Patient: sex M, age 79
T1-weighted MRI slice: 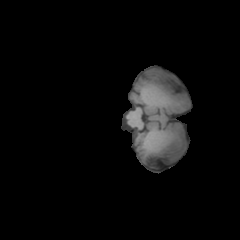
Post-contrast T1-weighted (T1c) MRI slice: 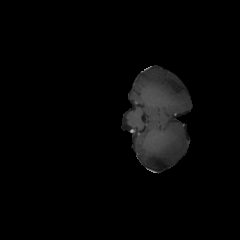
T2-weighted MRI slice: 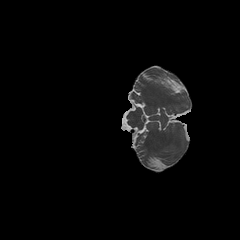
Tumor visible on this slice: no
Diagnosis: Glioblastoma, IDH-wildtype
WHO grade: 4